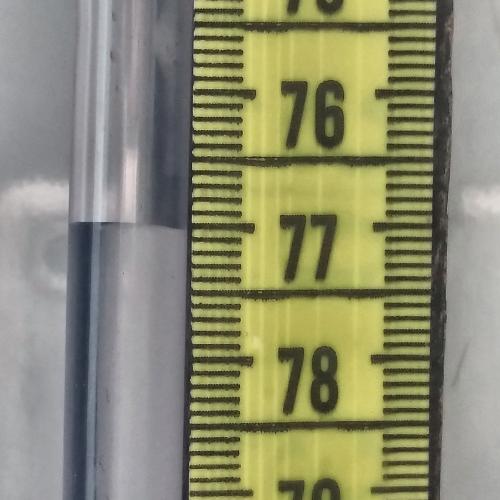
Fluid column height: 77.0 cm